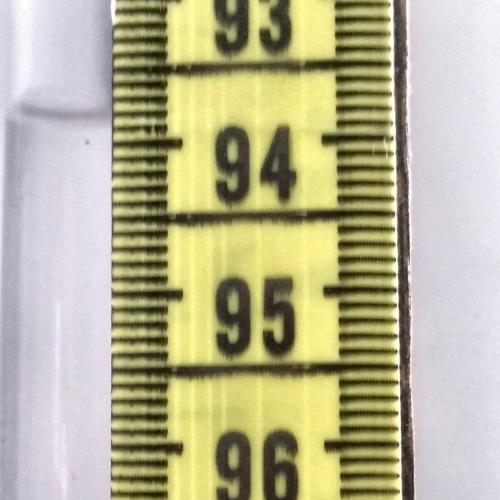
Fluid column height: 93.8 cm